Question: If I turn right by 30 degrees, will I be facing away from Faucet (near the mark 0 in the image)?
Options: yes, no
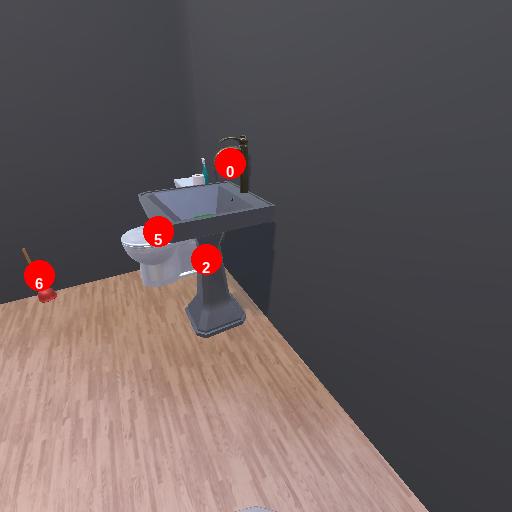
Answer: yes